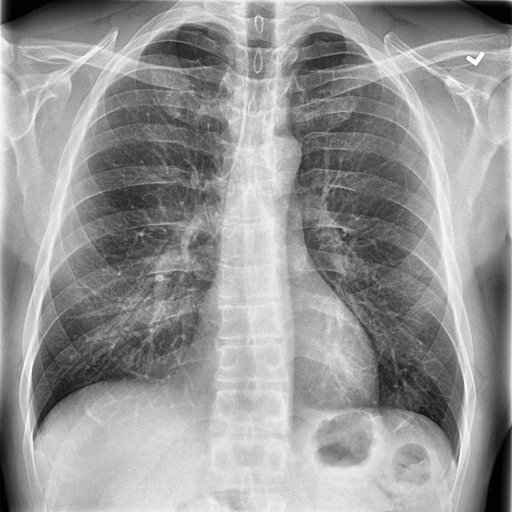
Finding: NORMAL